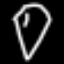
Label: diamond